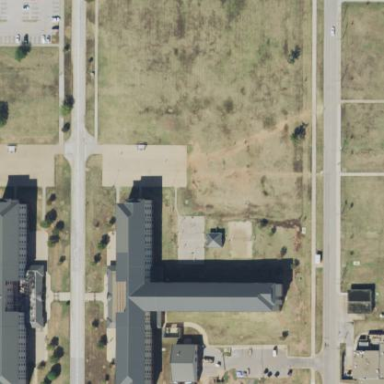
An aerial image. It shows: Dormitory building.